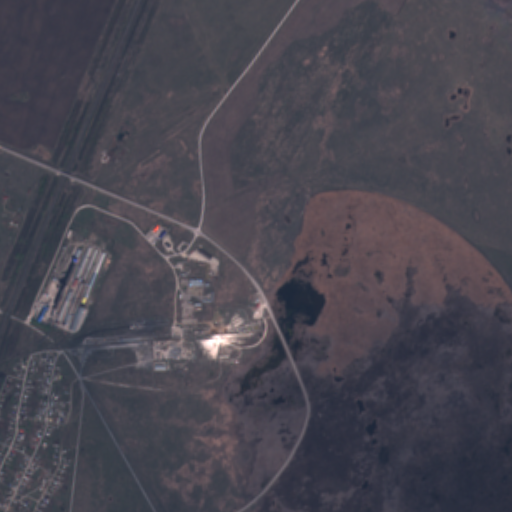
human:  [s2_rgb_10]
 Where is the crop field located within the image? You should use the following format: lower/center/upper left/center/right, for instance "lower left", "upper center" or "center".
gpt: The crop field is located in the upper left of the image.
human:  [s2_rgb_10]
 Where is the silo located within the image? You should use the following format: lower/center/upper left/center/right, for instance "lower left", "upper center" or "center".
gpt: The silo is located in the center left of the image.
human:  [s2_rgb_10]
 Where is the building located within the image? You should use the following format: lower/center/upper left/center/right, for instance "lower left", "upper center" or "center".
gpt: There is no building in the image.